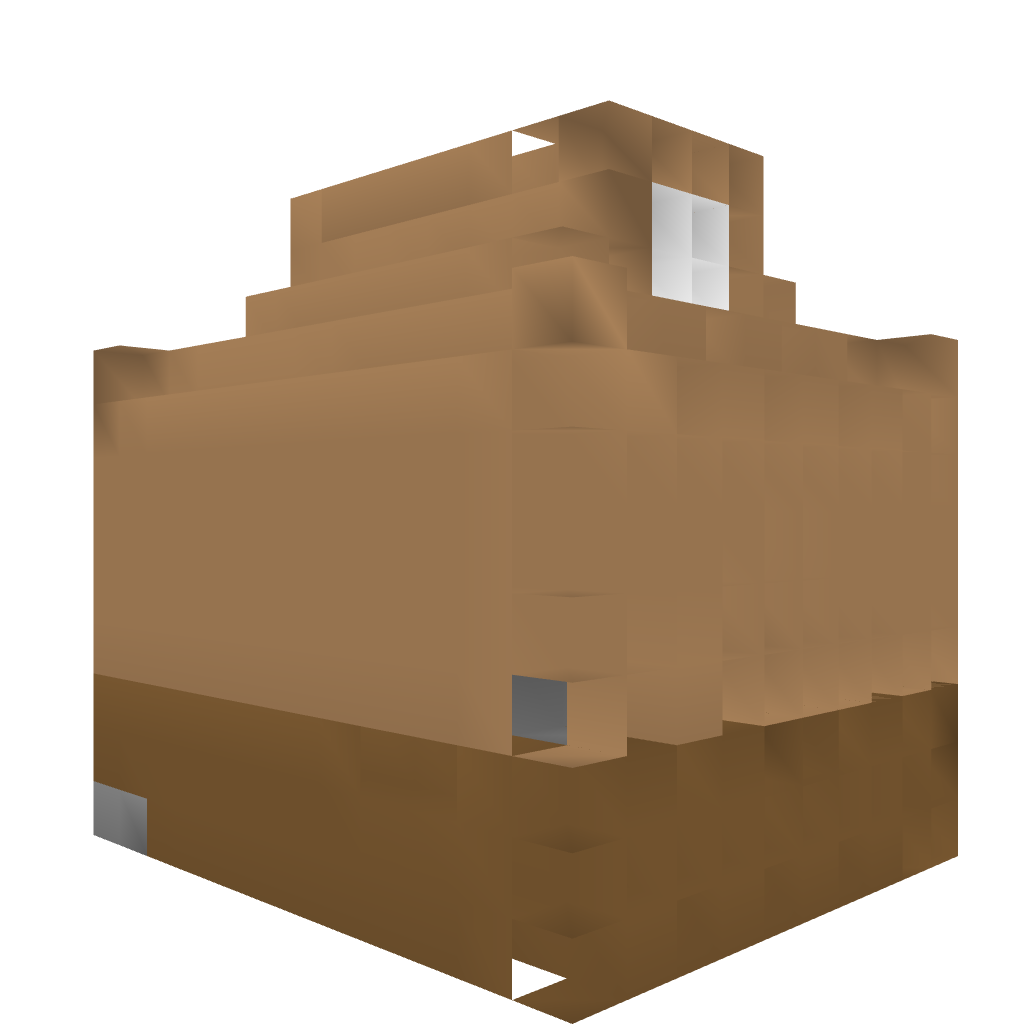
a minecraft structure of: Cannon bad low quality